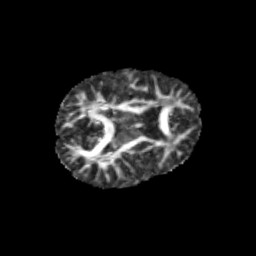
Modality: FA
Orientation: axial
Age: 9
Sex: male
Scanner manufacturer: siemens
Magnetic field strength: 3 T
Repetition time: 3.8 s
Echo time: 0.07 s